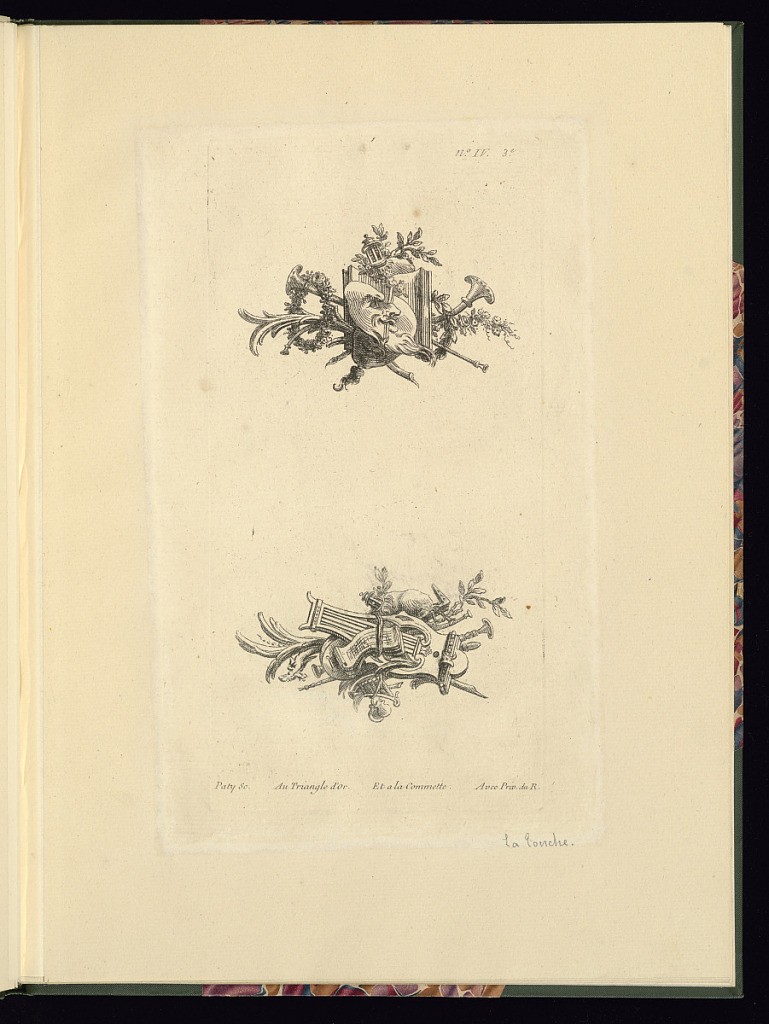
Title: Two Trophy Designs
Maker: Jacques Ignace de Latouche, French, 1694 – 1781
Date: ca. 1750
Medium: Etching and engraving on paper
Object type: Print
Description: Two ornamental trophy designs. The top includes a mask, horns, scrolling leaves, foliate branches with flowers, and a book. The bottom includes a lyre, guitar, musical instruments, sheets of music, and foliate branches. The plate is signed and numbered.